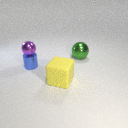
small purple metal sphere above small blue metal cylinder